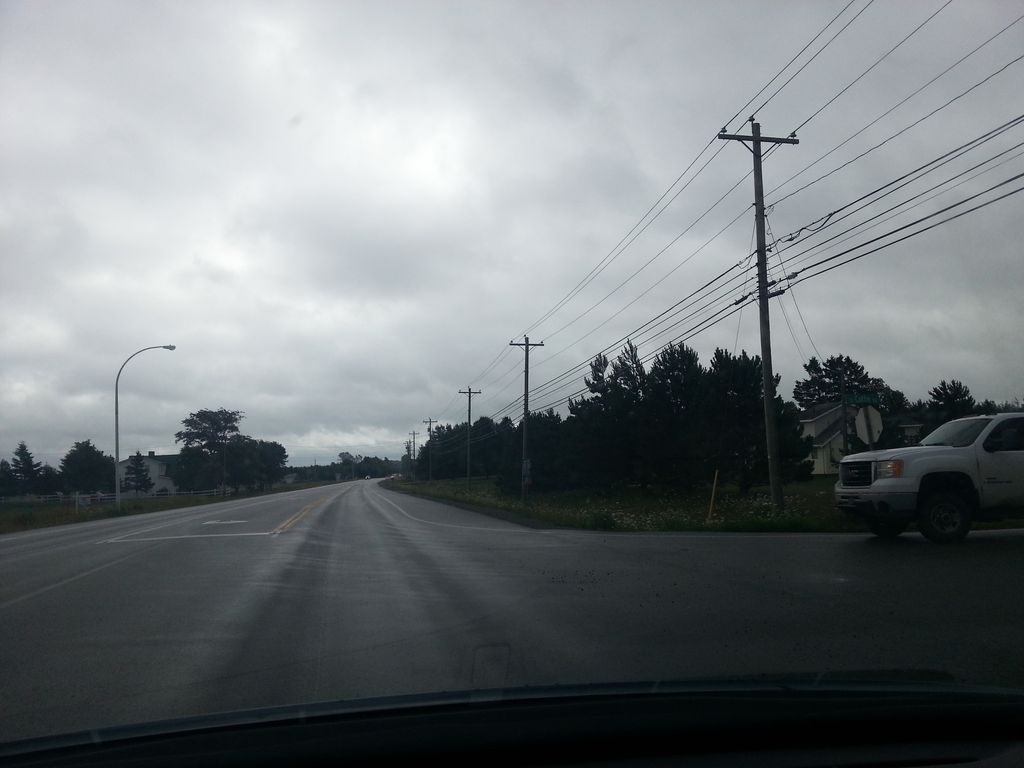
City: charlottetown